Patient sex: M
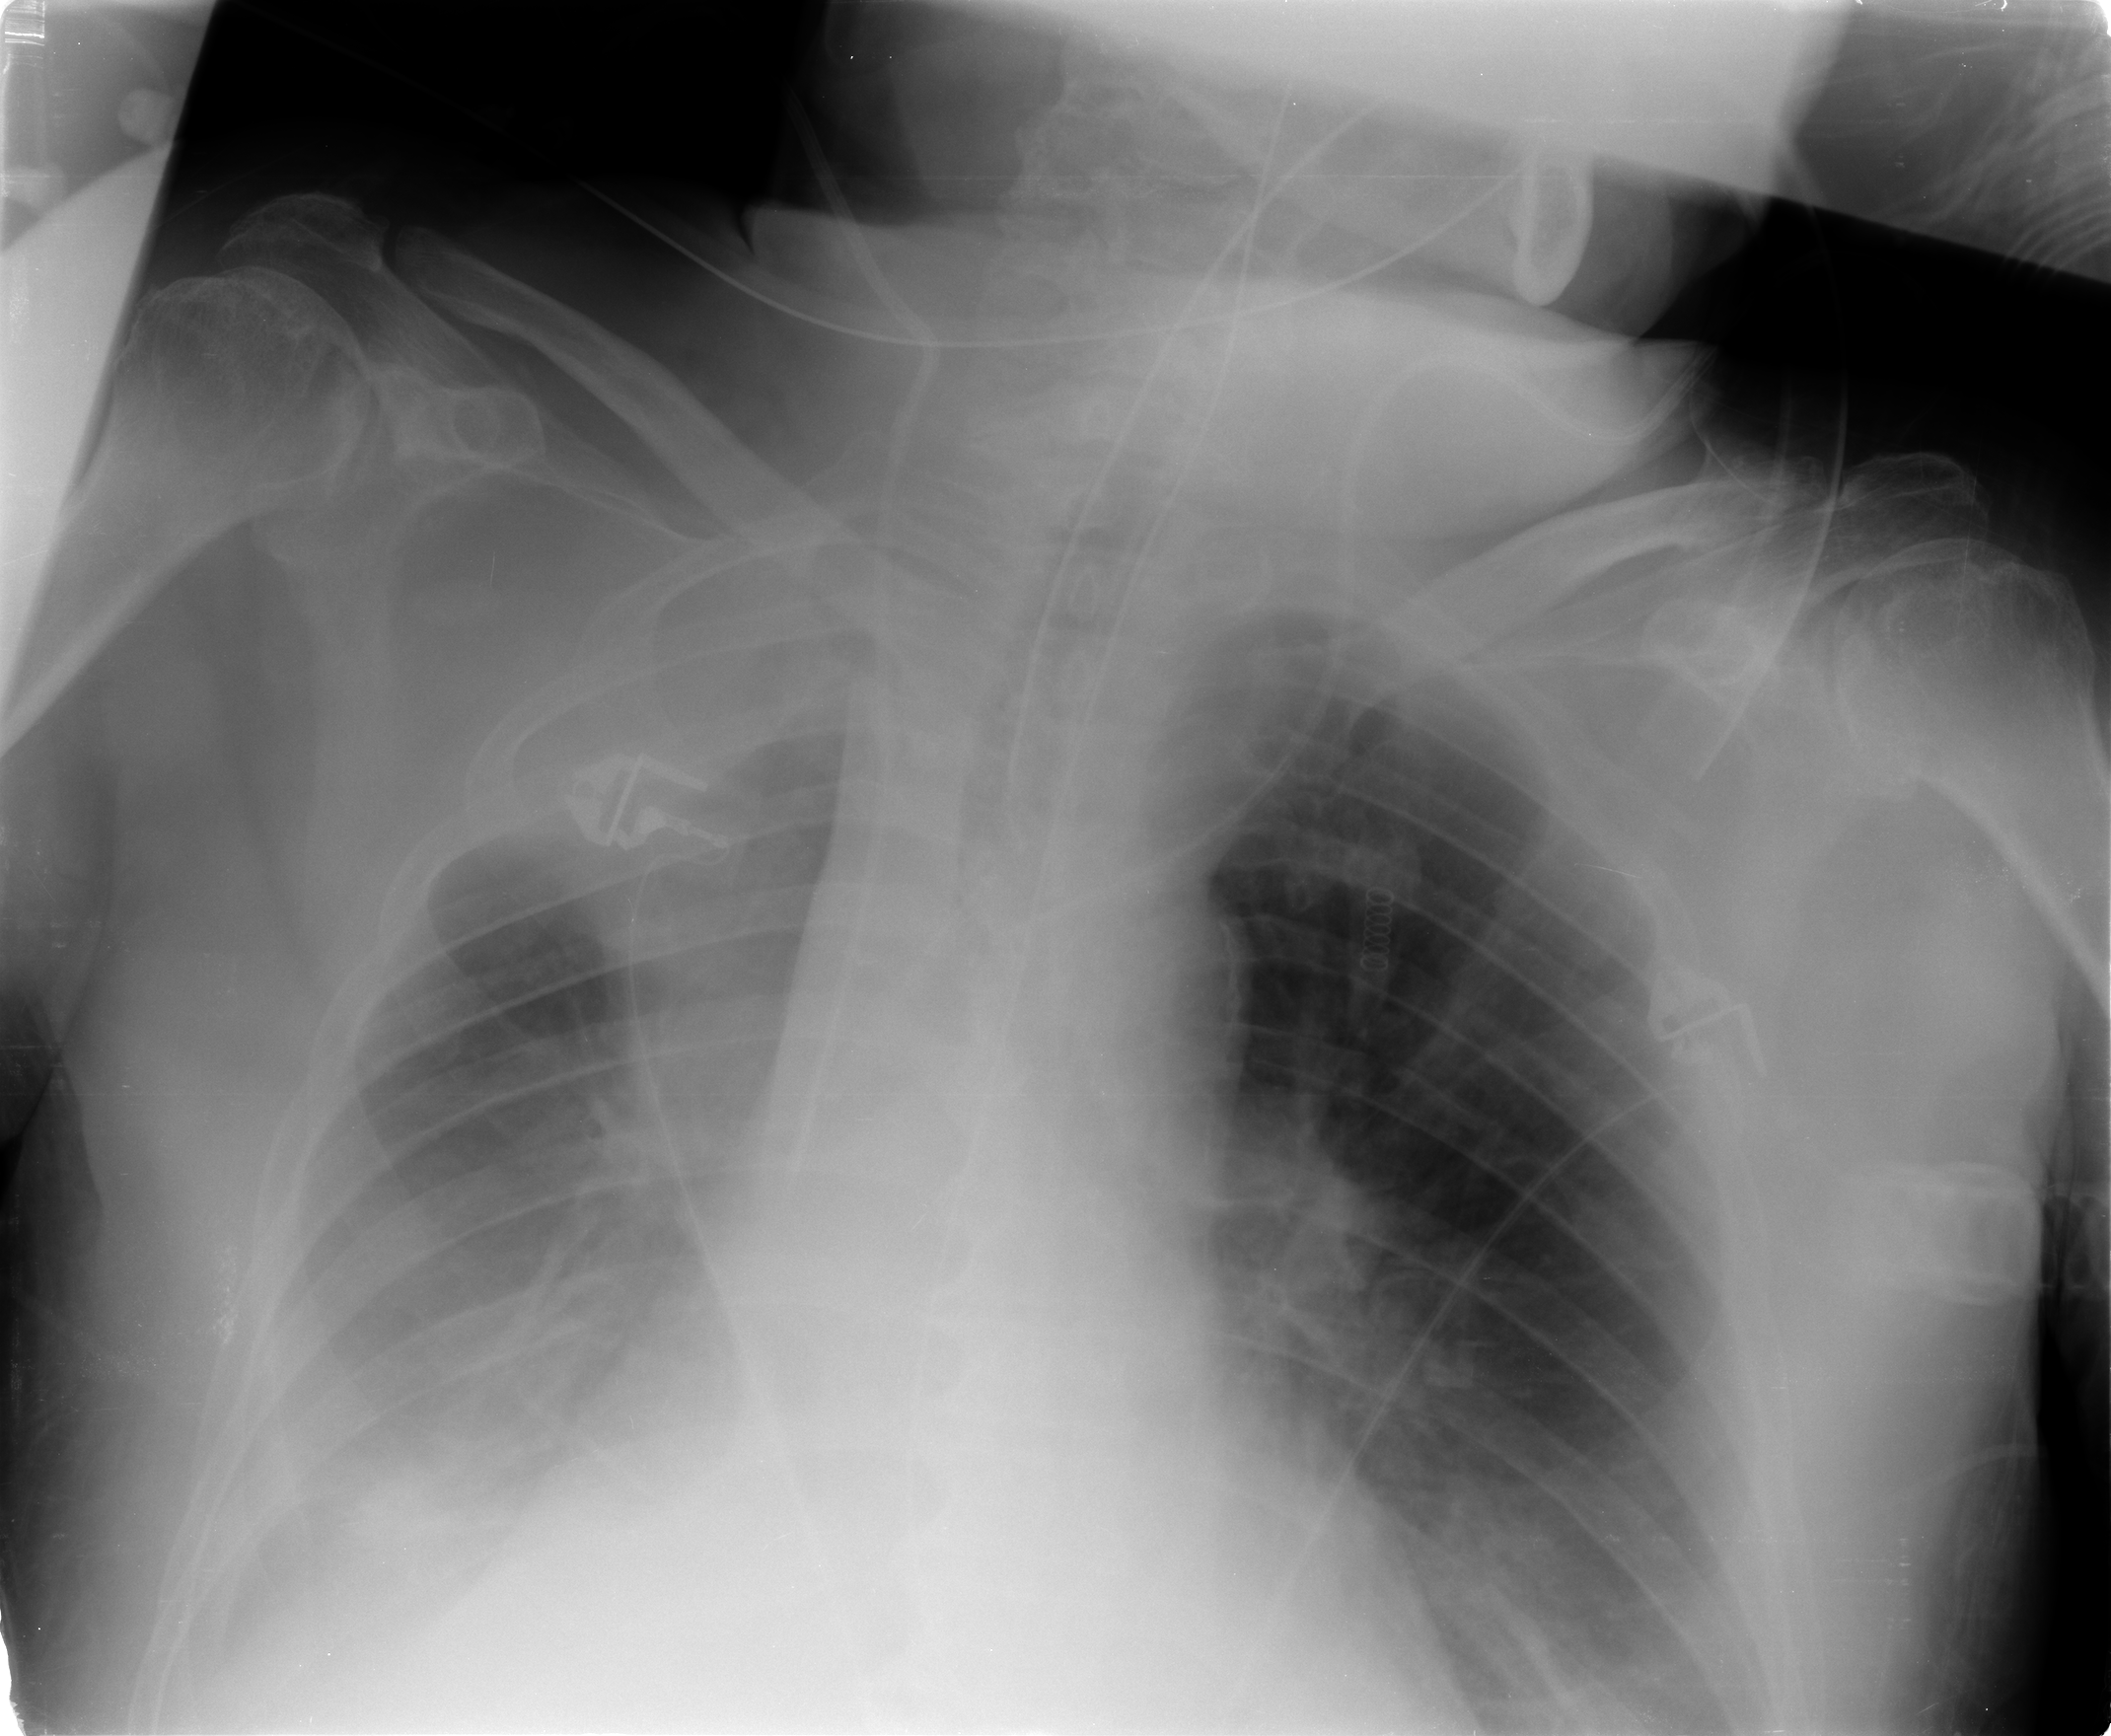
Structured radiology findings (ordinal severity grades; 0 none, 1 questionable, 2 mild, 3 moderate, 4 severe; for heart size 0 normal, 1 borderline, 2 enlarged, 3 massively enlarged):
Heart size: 0
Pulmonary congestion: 2
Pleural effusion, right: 3
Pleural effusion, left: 0
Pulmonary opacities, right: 2
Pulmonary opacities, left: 0
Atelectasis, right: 2
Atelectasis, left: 2